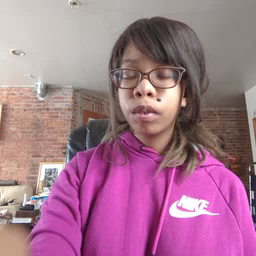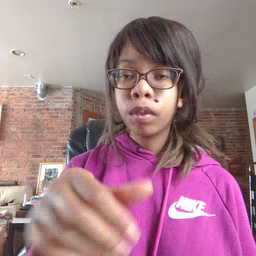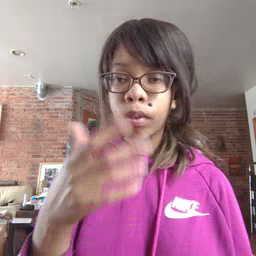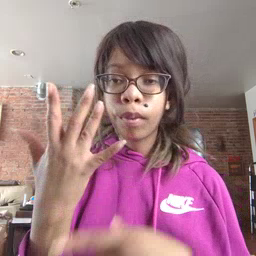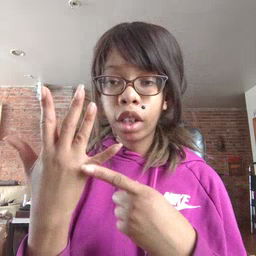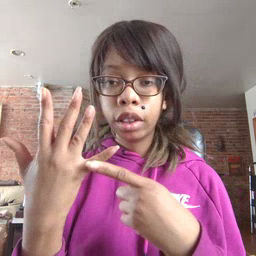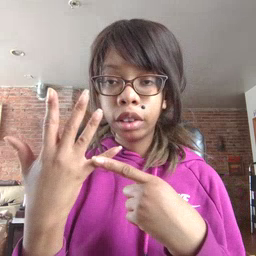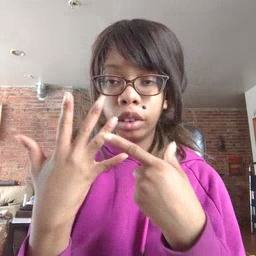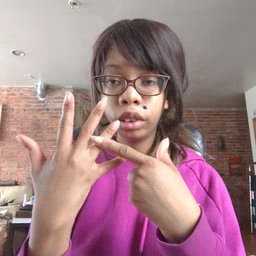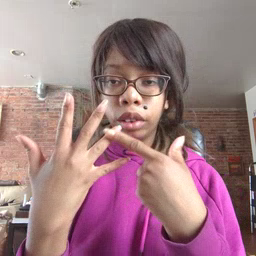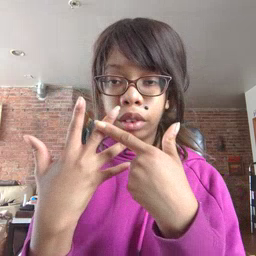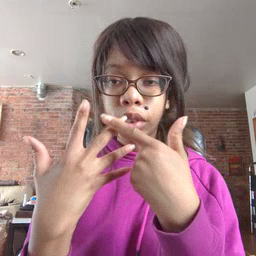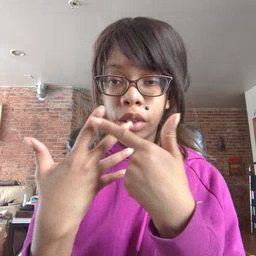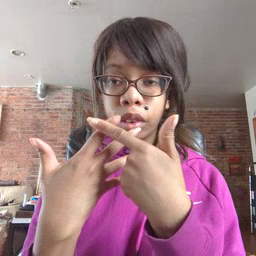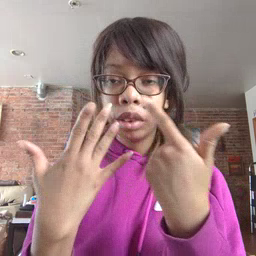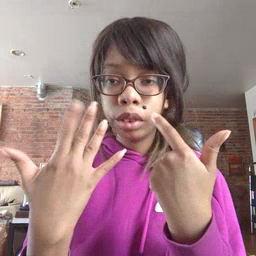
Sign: finger